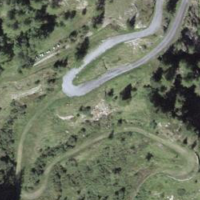
EUNIS habitat code: 23
Species observed at this site:
Erebia ligea
Melanargia galathea